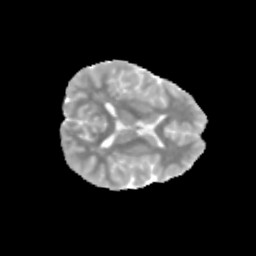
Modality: MD
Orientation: axial
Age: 11
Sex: male
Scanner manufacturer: siemens
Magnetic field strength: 3 T
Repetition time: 3.8 s
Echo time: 0.07 s